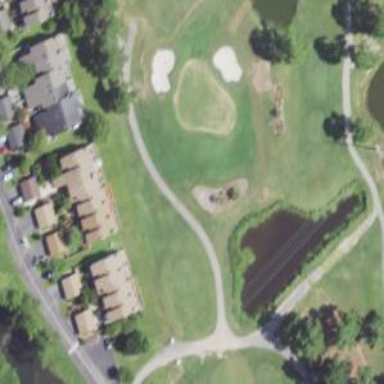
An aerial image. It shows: Golf cartpath that is also road path.